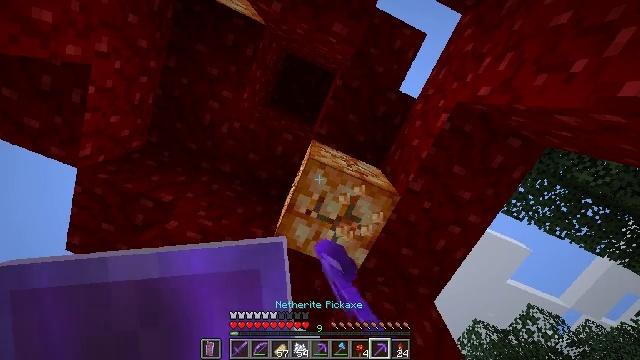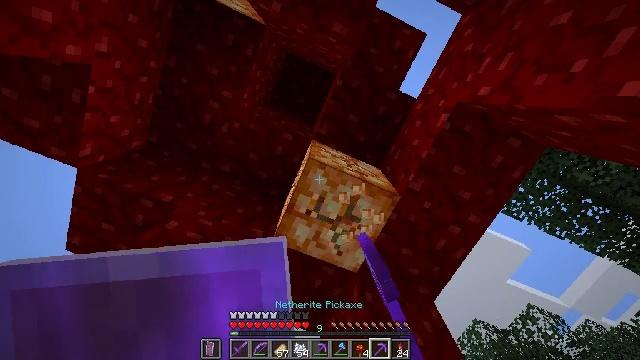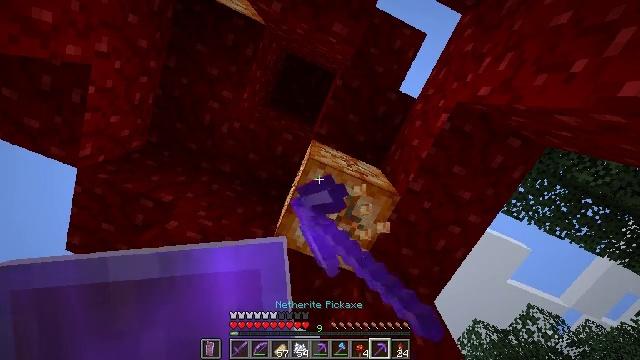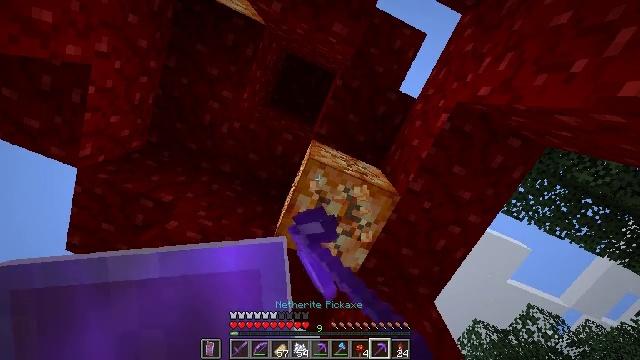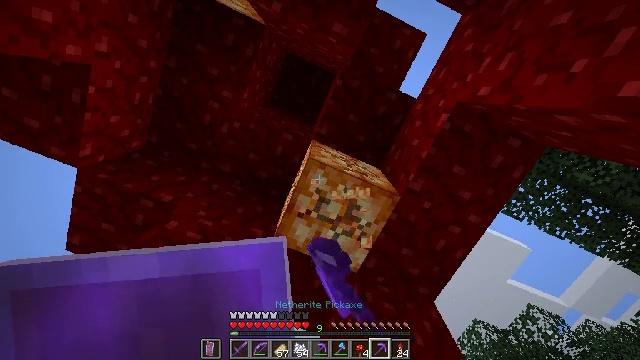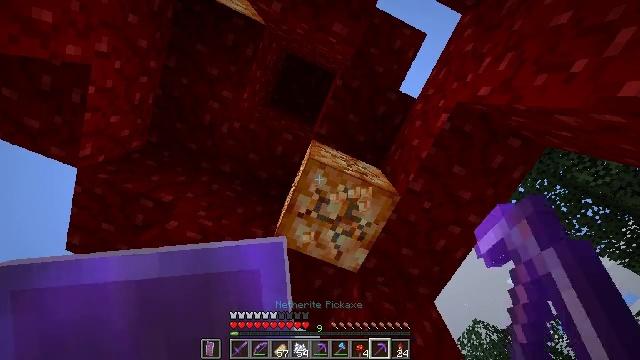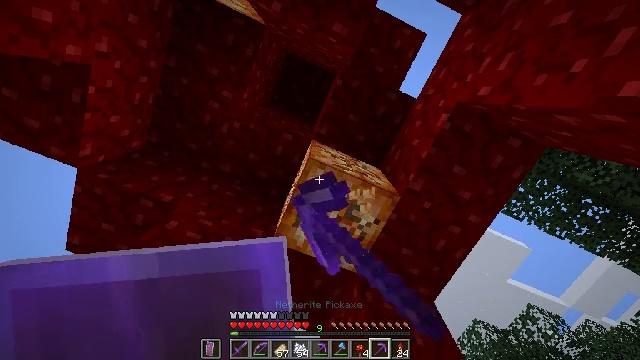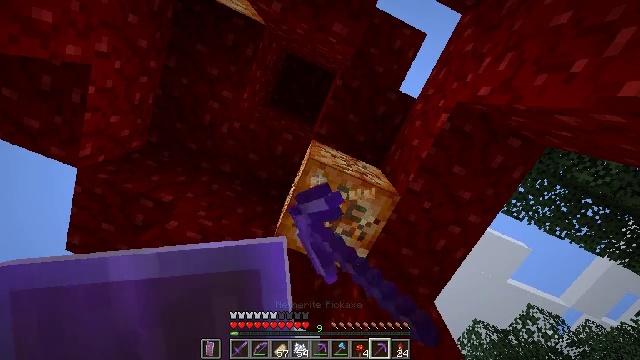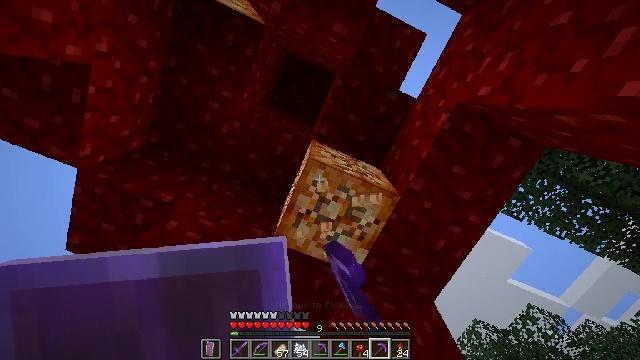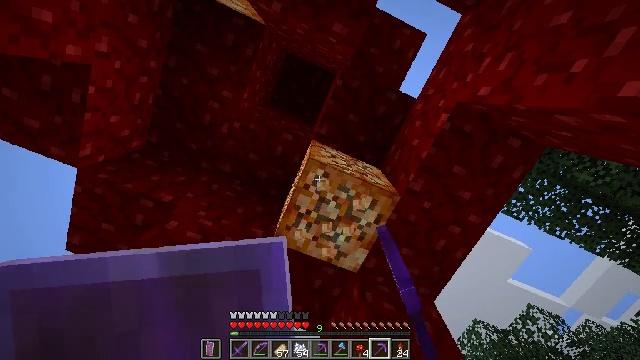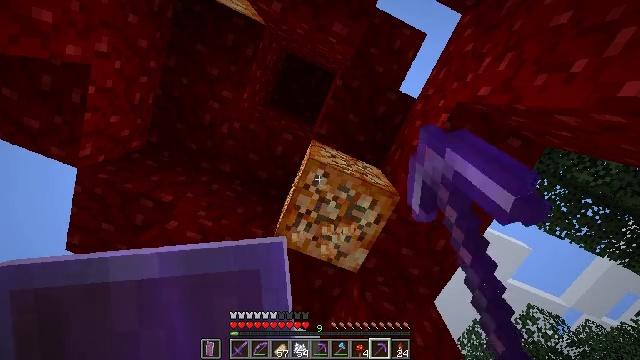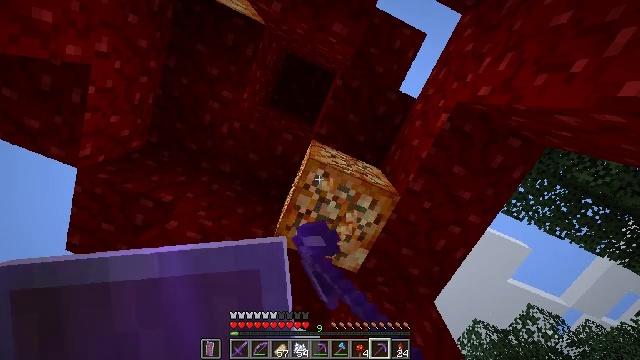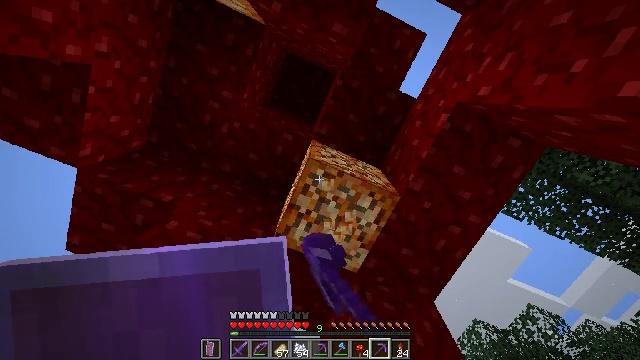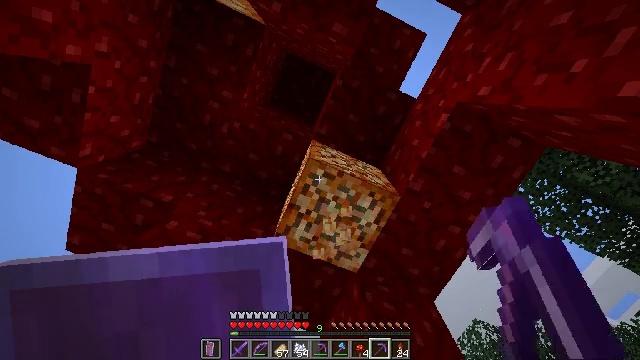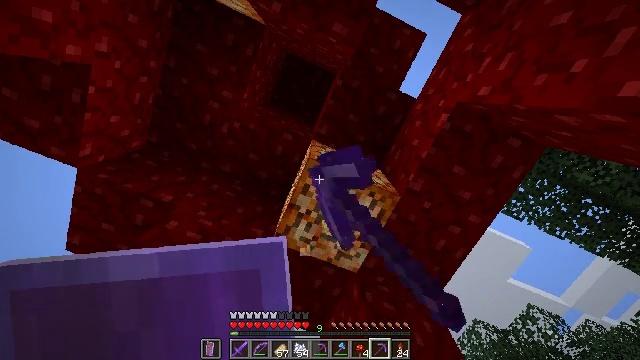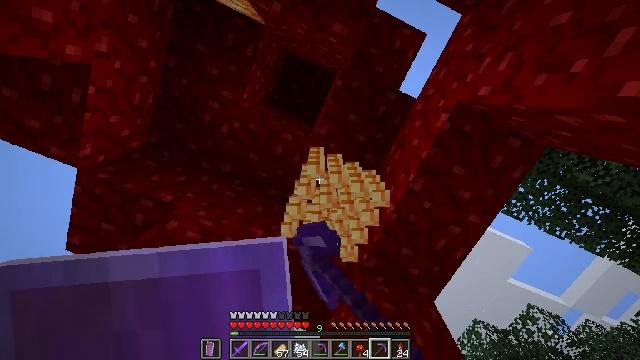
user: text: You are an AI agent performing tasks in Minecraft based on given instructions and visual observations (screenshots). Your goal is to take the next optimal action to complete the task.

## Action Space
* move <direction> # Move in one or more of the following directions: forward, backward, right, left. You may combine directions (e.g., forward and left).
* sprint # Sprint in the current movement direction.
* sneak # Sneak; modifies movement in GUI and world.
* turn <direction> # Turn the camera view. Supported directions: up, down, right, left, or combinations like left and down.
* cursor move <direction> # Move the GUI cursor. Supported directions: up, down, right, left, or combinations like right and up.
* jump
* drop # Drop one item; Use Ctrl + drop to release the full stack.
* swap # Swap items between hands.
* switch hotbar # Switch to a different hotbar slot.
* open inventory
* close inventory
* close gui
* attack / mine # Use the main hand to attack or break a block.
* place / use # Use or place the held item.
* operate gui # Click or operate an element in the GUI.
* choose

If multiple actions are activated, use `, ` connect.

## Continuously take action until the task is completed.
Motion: motion action
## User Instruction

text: Attack the shroomlight to pick it up.
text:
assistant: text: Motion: attack / mine
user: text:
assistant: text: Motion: attack / mine
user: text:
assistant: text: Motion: attack / mine
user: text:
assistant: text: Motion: attack / mine
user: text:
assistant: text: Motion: attack / mine
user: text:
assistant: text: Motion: attack / mine
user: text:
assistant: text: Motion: attack / mine
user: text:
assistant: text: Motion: attack / mine
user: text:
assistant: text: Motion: attack / mine
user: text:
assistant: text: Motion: attack / mine
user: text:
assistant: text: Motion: attack / mine
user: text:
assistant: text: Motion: attack / mine
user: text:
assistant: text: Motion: attack / mine
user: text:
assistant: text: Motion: attack / mine
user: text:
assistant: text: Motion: attack / mine
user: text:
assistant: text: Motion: attack / mine
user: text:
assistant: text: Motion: attack / mine
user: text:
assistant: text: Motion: attack / mine
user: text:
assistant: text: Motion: attack / mine
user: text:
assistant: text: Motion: attack / mine
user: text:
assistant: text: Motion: attack / mine
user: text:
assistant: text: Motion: attack / mine
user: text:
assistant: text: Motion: attack / mine
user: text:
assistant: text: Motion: attack / mine
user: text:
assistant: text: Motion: no_op
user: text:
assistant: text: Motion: no_op
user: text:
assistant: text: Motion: no_op
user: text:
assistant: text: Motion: no_op
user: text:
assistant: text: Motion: no_op
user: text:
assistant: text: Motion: no_op